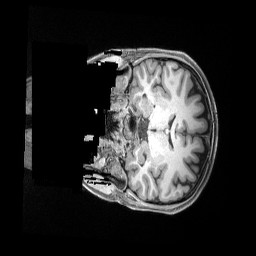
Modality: T1w
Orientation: coronal
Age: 25
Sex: female
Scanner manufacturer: siemens
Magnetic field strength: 3 T
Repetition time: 2.4 s
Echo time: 0.00228 s